Brain MRI, t2w sequence, axial 2D slice.
Patient: age 22, sex F, weight 78 kg, height 1.78 m
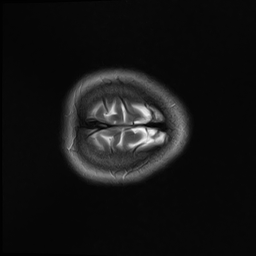